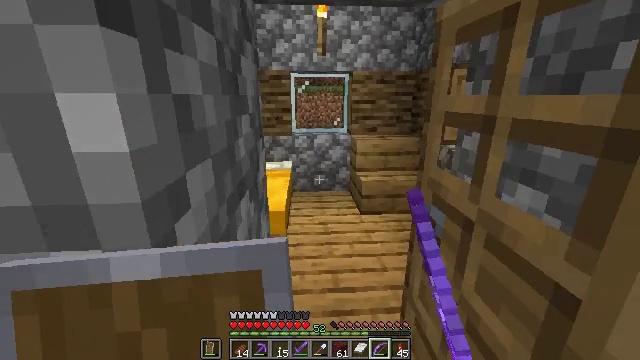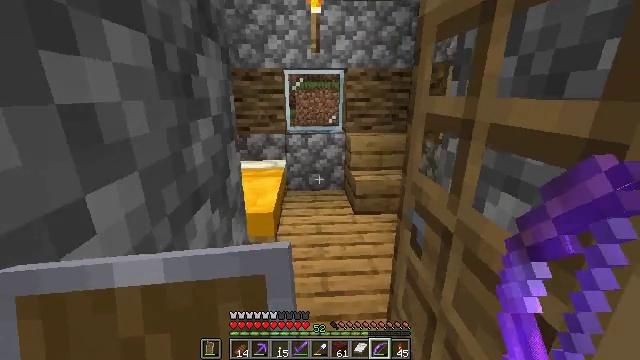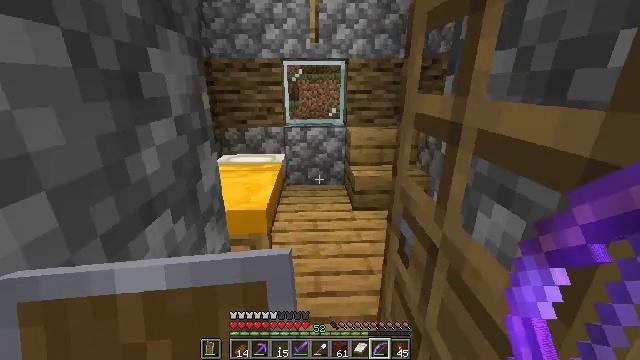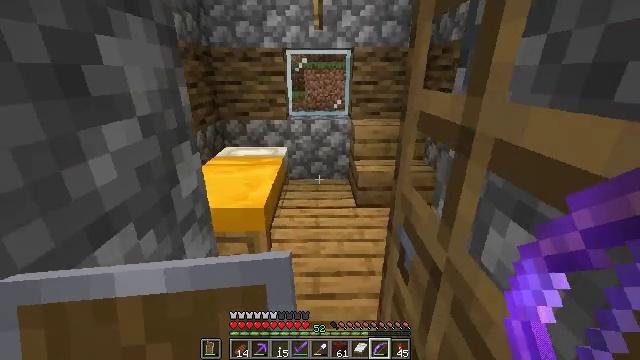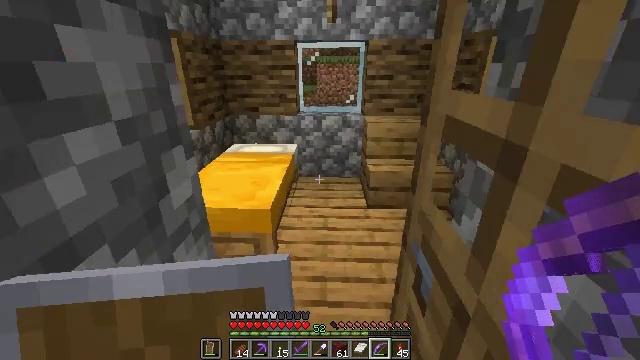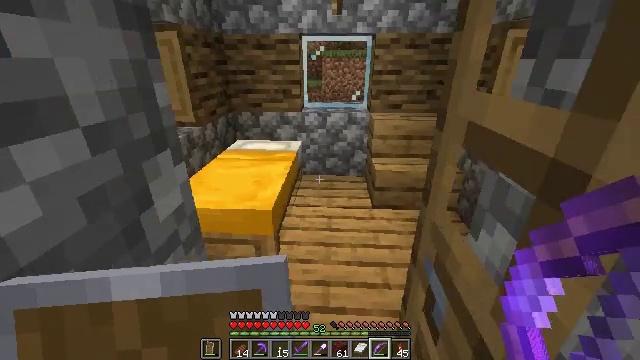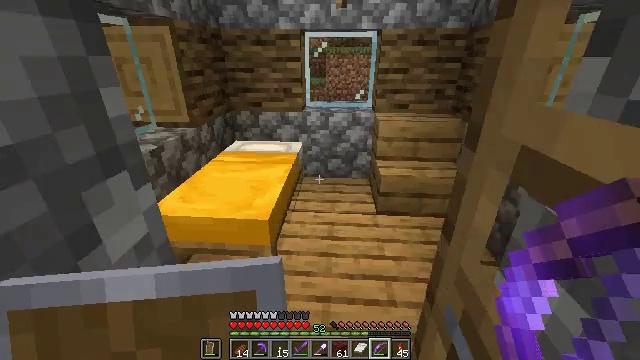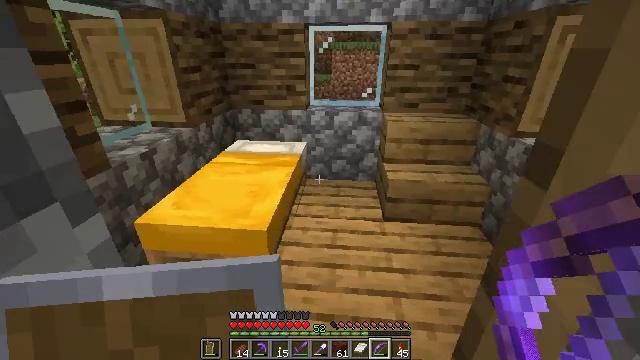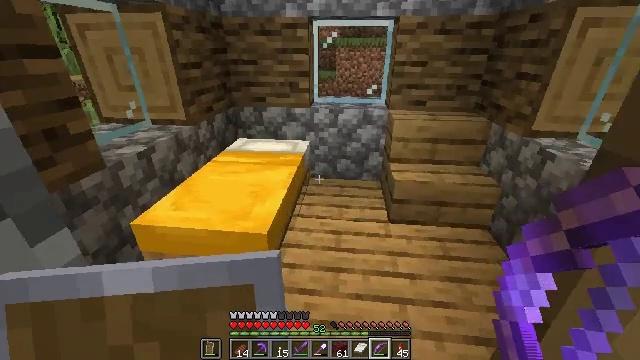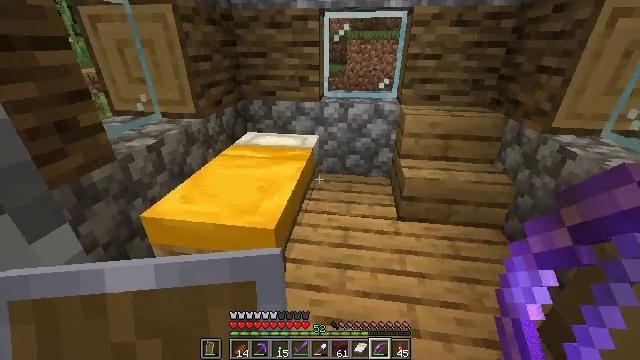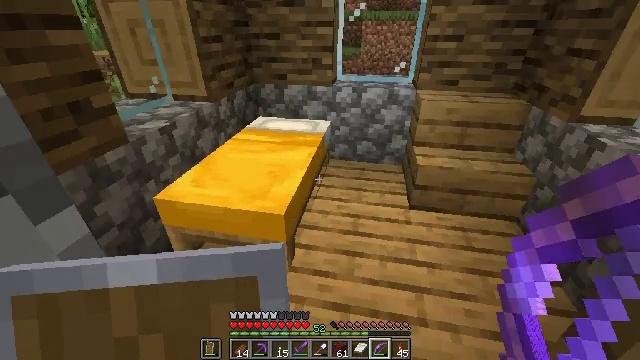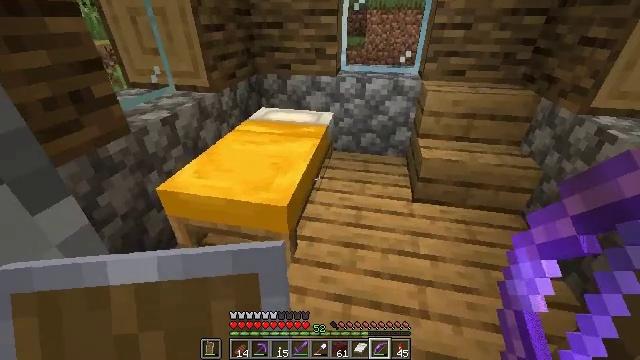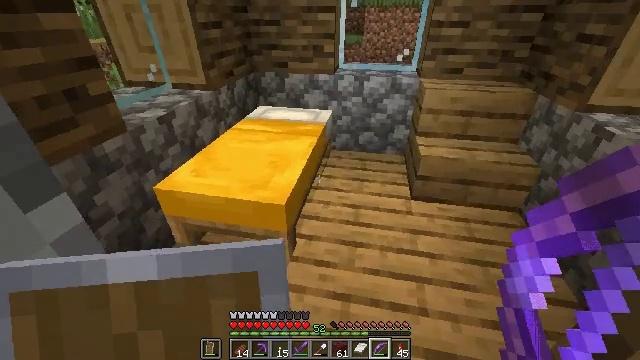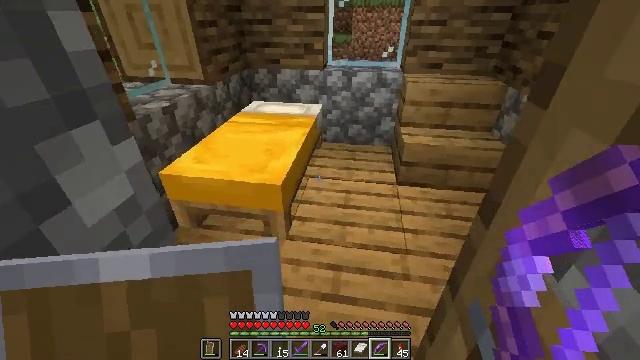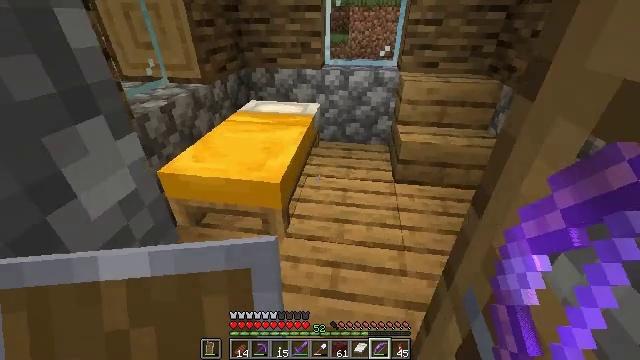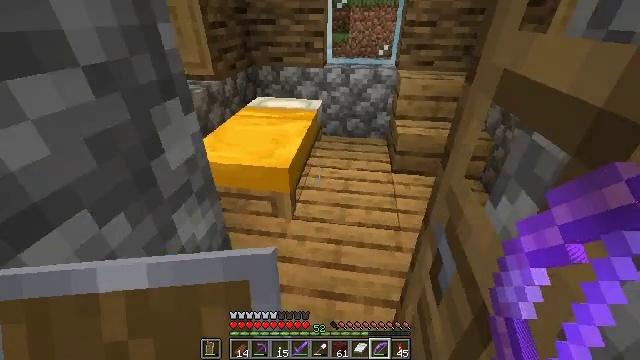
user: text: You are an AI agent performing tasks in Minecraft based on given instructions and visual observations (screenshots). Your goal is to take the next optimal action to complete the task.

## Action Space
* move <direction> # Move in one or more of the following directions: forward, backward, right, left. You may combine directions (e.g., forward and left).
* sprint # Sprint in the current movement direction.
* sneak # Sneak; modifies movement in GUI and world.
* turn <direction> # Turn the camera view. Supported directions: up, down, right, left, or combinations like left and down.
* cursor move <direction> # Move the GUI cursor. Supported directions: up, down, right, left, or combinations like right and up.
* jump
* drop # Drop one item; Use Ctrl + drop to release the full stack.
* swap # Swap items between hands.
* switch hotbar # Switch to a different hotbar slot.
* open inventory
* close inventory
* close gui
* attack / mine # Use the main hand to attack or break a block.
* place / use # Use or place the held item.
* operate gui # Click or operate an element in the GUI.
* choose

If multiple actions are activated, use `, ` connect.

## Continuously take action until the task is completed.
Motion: motion action
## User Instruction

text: Break the bell in the village.
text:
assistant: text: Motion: move forward and move right
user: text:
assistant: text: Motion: move forward and move right, turn left and down
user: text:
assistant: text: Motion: move forward and move right, turn left and down
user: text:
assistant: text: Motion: move forward and move right, turn left and down
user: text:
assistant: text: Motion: move forward, turn left and down
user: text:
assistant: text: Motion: move forward
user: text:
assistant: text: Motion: turn left
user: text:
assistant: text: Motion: no_op
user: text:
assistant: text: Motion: turn left and down
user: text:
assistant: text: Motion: turn left and down
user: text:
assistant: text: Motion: turn down
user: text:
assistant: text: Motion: move back
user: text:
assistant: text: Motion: move back, turn right
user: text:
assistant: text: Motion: move back
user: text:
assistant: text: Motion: move back
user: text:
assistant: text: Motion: move back, turn left
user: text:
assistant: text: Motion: move back, turn left and up
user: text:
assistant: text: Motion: move back and move left, turn left and up
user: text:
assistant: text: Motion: move left, turn left and up
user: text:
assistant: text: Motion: move left, turn left and up
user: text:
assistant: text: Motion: move forward and move left, turn left
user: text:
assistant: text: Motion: move forward and move left
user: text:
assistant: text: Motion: move forward and move left
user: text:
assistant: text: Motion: move forward and move left
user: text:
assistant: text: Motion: move forward and move left
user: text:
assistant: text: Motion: move forward and move left
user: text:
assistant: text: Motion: move forward and move left
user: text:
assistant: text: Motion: move forward and move left
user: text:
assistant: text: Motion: move forward and move left
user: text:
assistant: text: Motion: move forward and move left, jump